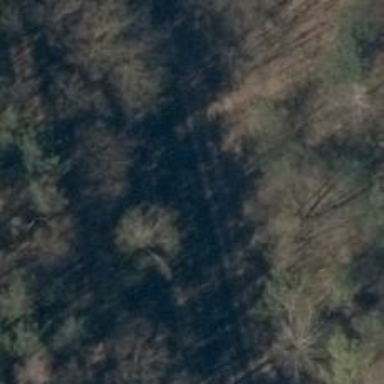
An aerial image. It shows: Railway milestone.